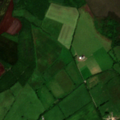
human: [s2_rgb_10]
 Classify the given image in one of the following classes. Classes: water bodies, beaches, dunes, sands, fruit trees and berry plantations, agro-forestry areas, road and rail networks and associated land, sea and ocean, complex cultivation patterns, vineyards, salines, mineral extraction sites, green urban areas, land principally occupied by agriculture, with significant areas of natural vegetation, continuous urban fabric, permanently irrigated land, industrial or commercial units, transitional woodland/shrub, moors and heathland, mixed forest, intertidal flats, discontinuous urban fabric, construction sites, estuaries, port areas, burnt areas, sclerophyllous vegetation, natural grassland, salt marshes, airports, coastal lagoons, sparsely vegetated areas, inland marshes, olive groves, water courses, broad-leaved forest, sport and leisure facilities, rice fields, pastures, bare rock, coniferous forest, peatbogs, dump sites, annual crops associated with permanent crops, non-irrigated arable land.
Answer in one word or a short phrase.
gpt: pastures, coniferous forest, mixed forest, transitional woodland/shrub, peatbogs